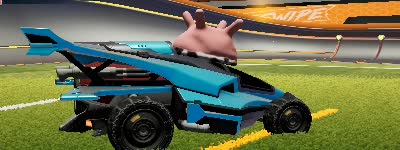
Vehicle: aftershock